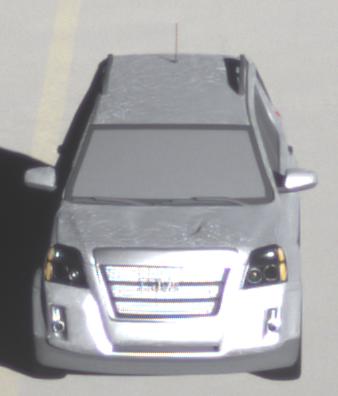
Make: GMC
Model: Terrain
Detailed model: Gen. 1
Model produced from: 2009
Model produced until: 2017
Doors: 5
Color: white
Road condition: dry road
Daytime: morning or afternoon
Contrast: high contrast